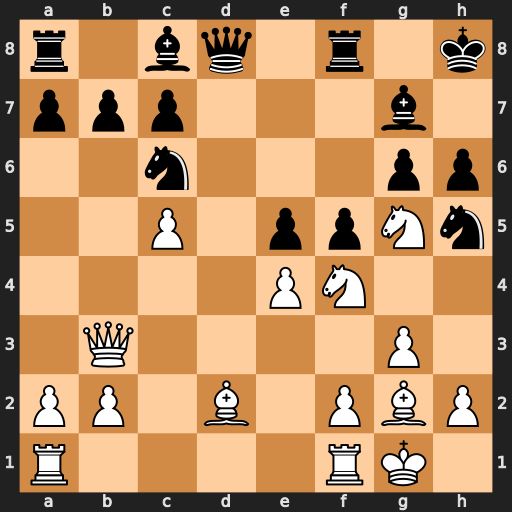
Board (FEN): r1bq1r1k/ppp3b1/2n3pp/2P1ppNn/4PN2/1Q4P1/PP1B1PBP/R4RK1
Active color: w
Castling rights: -
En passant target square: -
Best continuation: Nxg6#